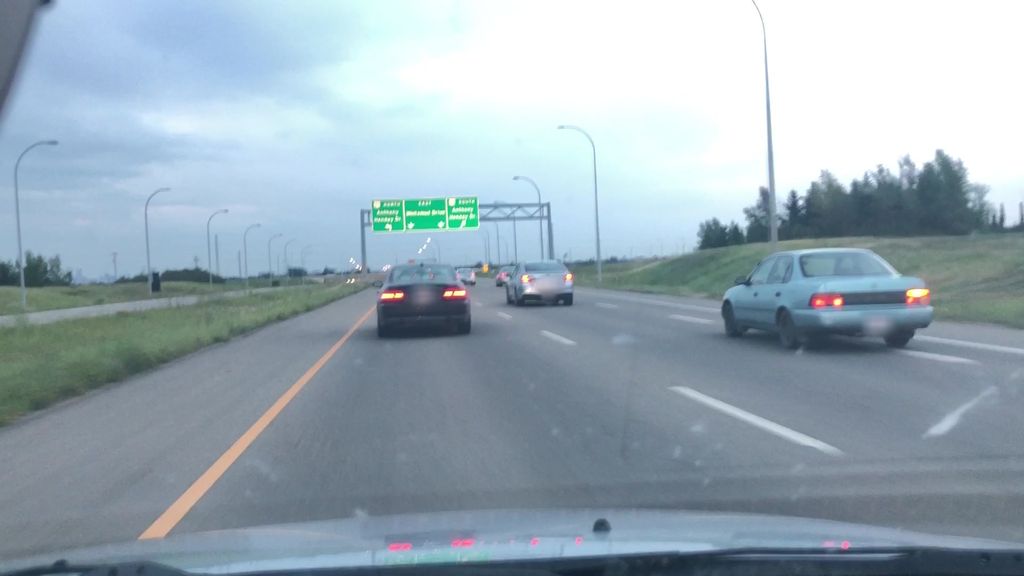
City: edmonton